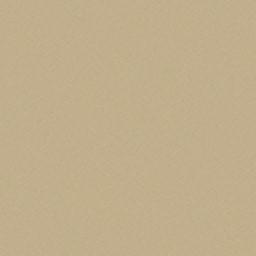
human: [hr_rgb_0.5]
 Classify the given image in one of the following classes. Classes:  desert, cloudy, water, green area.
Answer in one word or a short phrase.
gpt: desert